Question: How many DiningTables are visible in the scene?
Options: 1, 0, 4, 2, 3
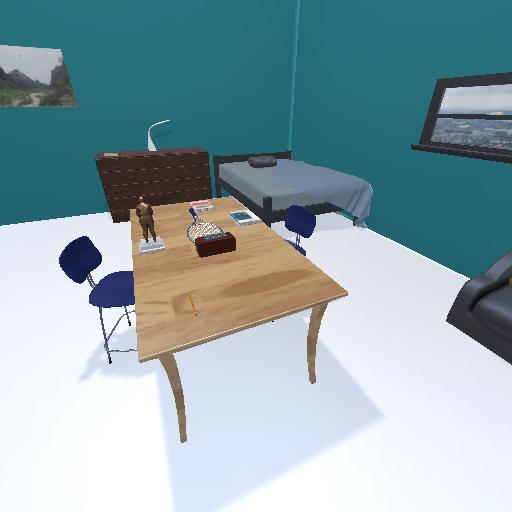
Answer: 1